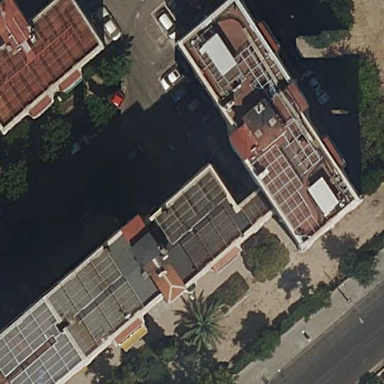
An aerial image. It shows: Part of building is shown in the image.